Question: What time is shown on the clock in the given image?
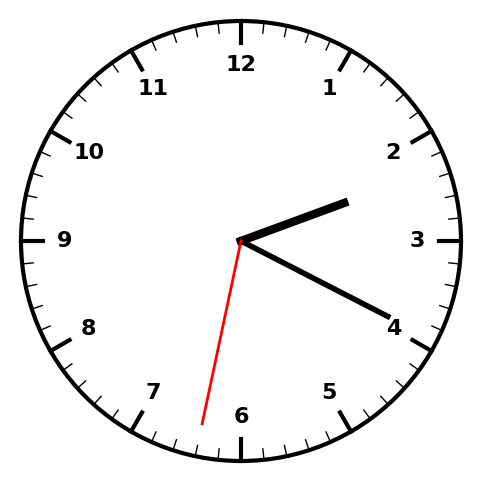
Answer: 02:19:32